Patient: sex M, age 61
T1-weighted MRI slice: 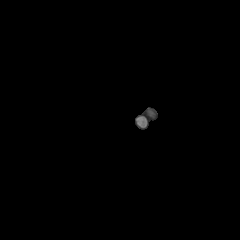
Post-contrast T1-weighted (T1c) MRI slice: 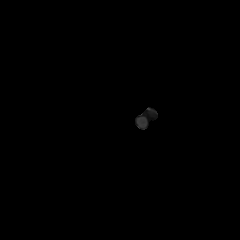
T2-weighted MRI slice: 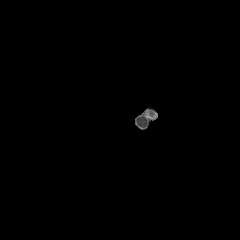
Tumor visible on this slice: no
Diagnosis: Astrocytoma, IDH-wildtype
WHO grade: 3